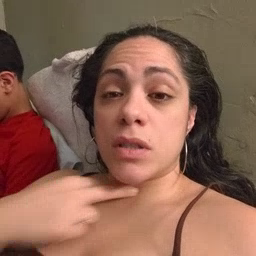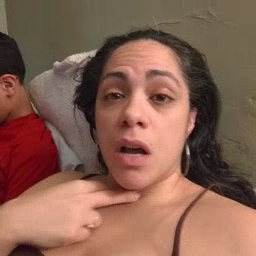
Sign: stuck